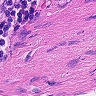
Metastatic tissue present: no